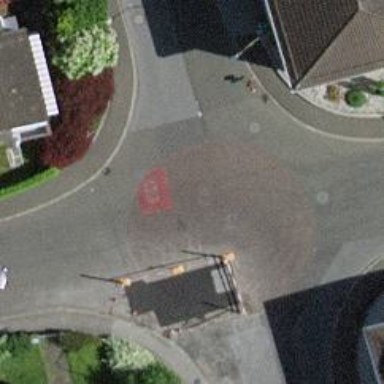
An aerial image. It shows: Table-style traffic calming feature.